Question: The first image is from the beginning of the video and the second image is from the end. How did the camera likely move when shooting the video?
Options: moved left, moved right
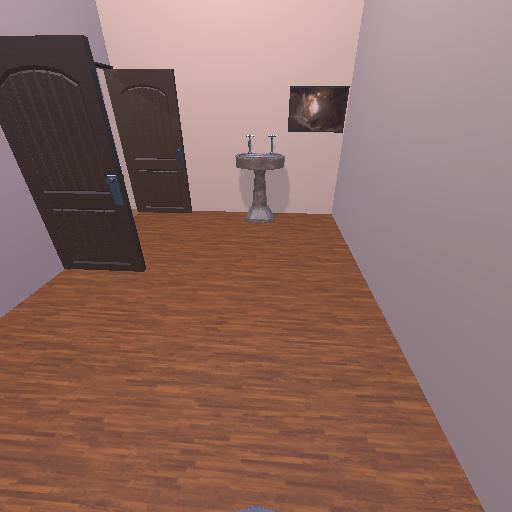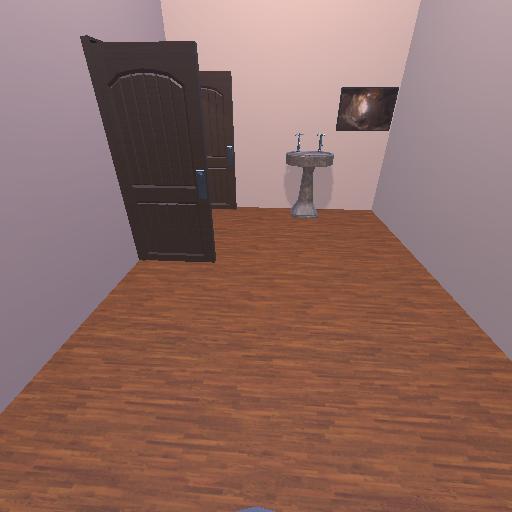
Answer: moved left